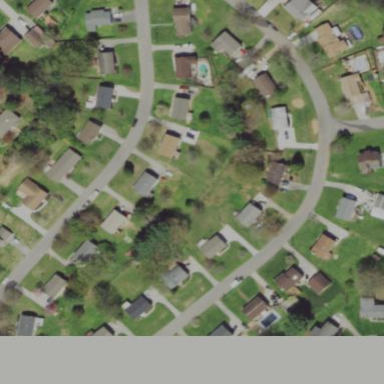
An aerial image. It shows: Residential area consisting of single-family homes.